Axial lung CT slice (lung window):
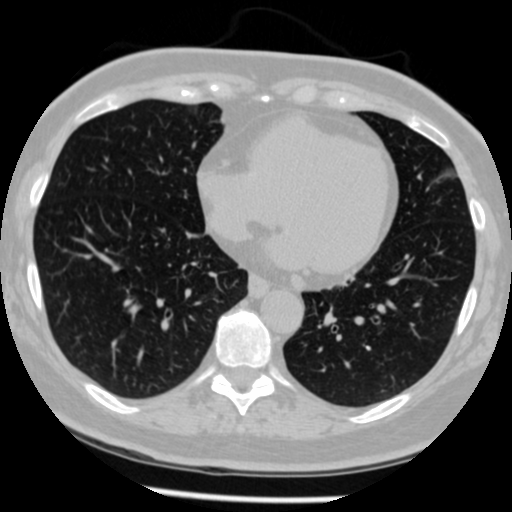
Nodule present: no